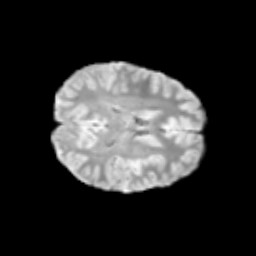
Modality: T2w
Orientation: axial
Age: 10
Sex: male
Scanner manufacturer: siemens
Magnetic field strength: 3 T
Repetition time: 3.8 s
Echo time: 0.07 s